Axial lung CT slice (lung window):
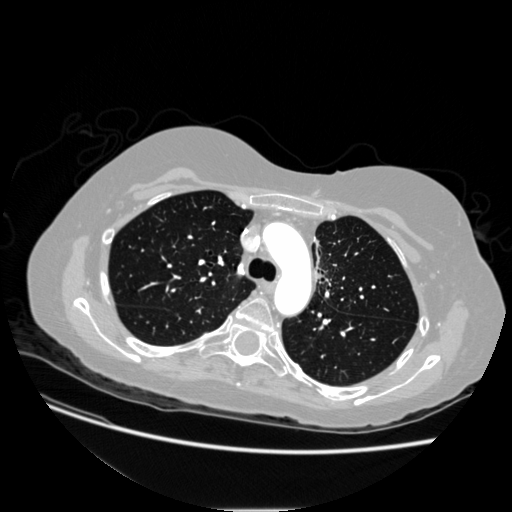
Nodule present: no